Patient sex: F
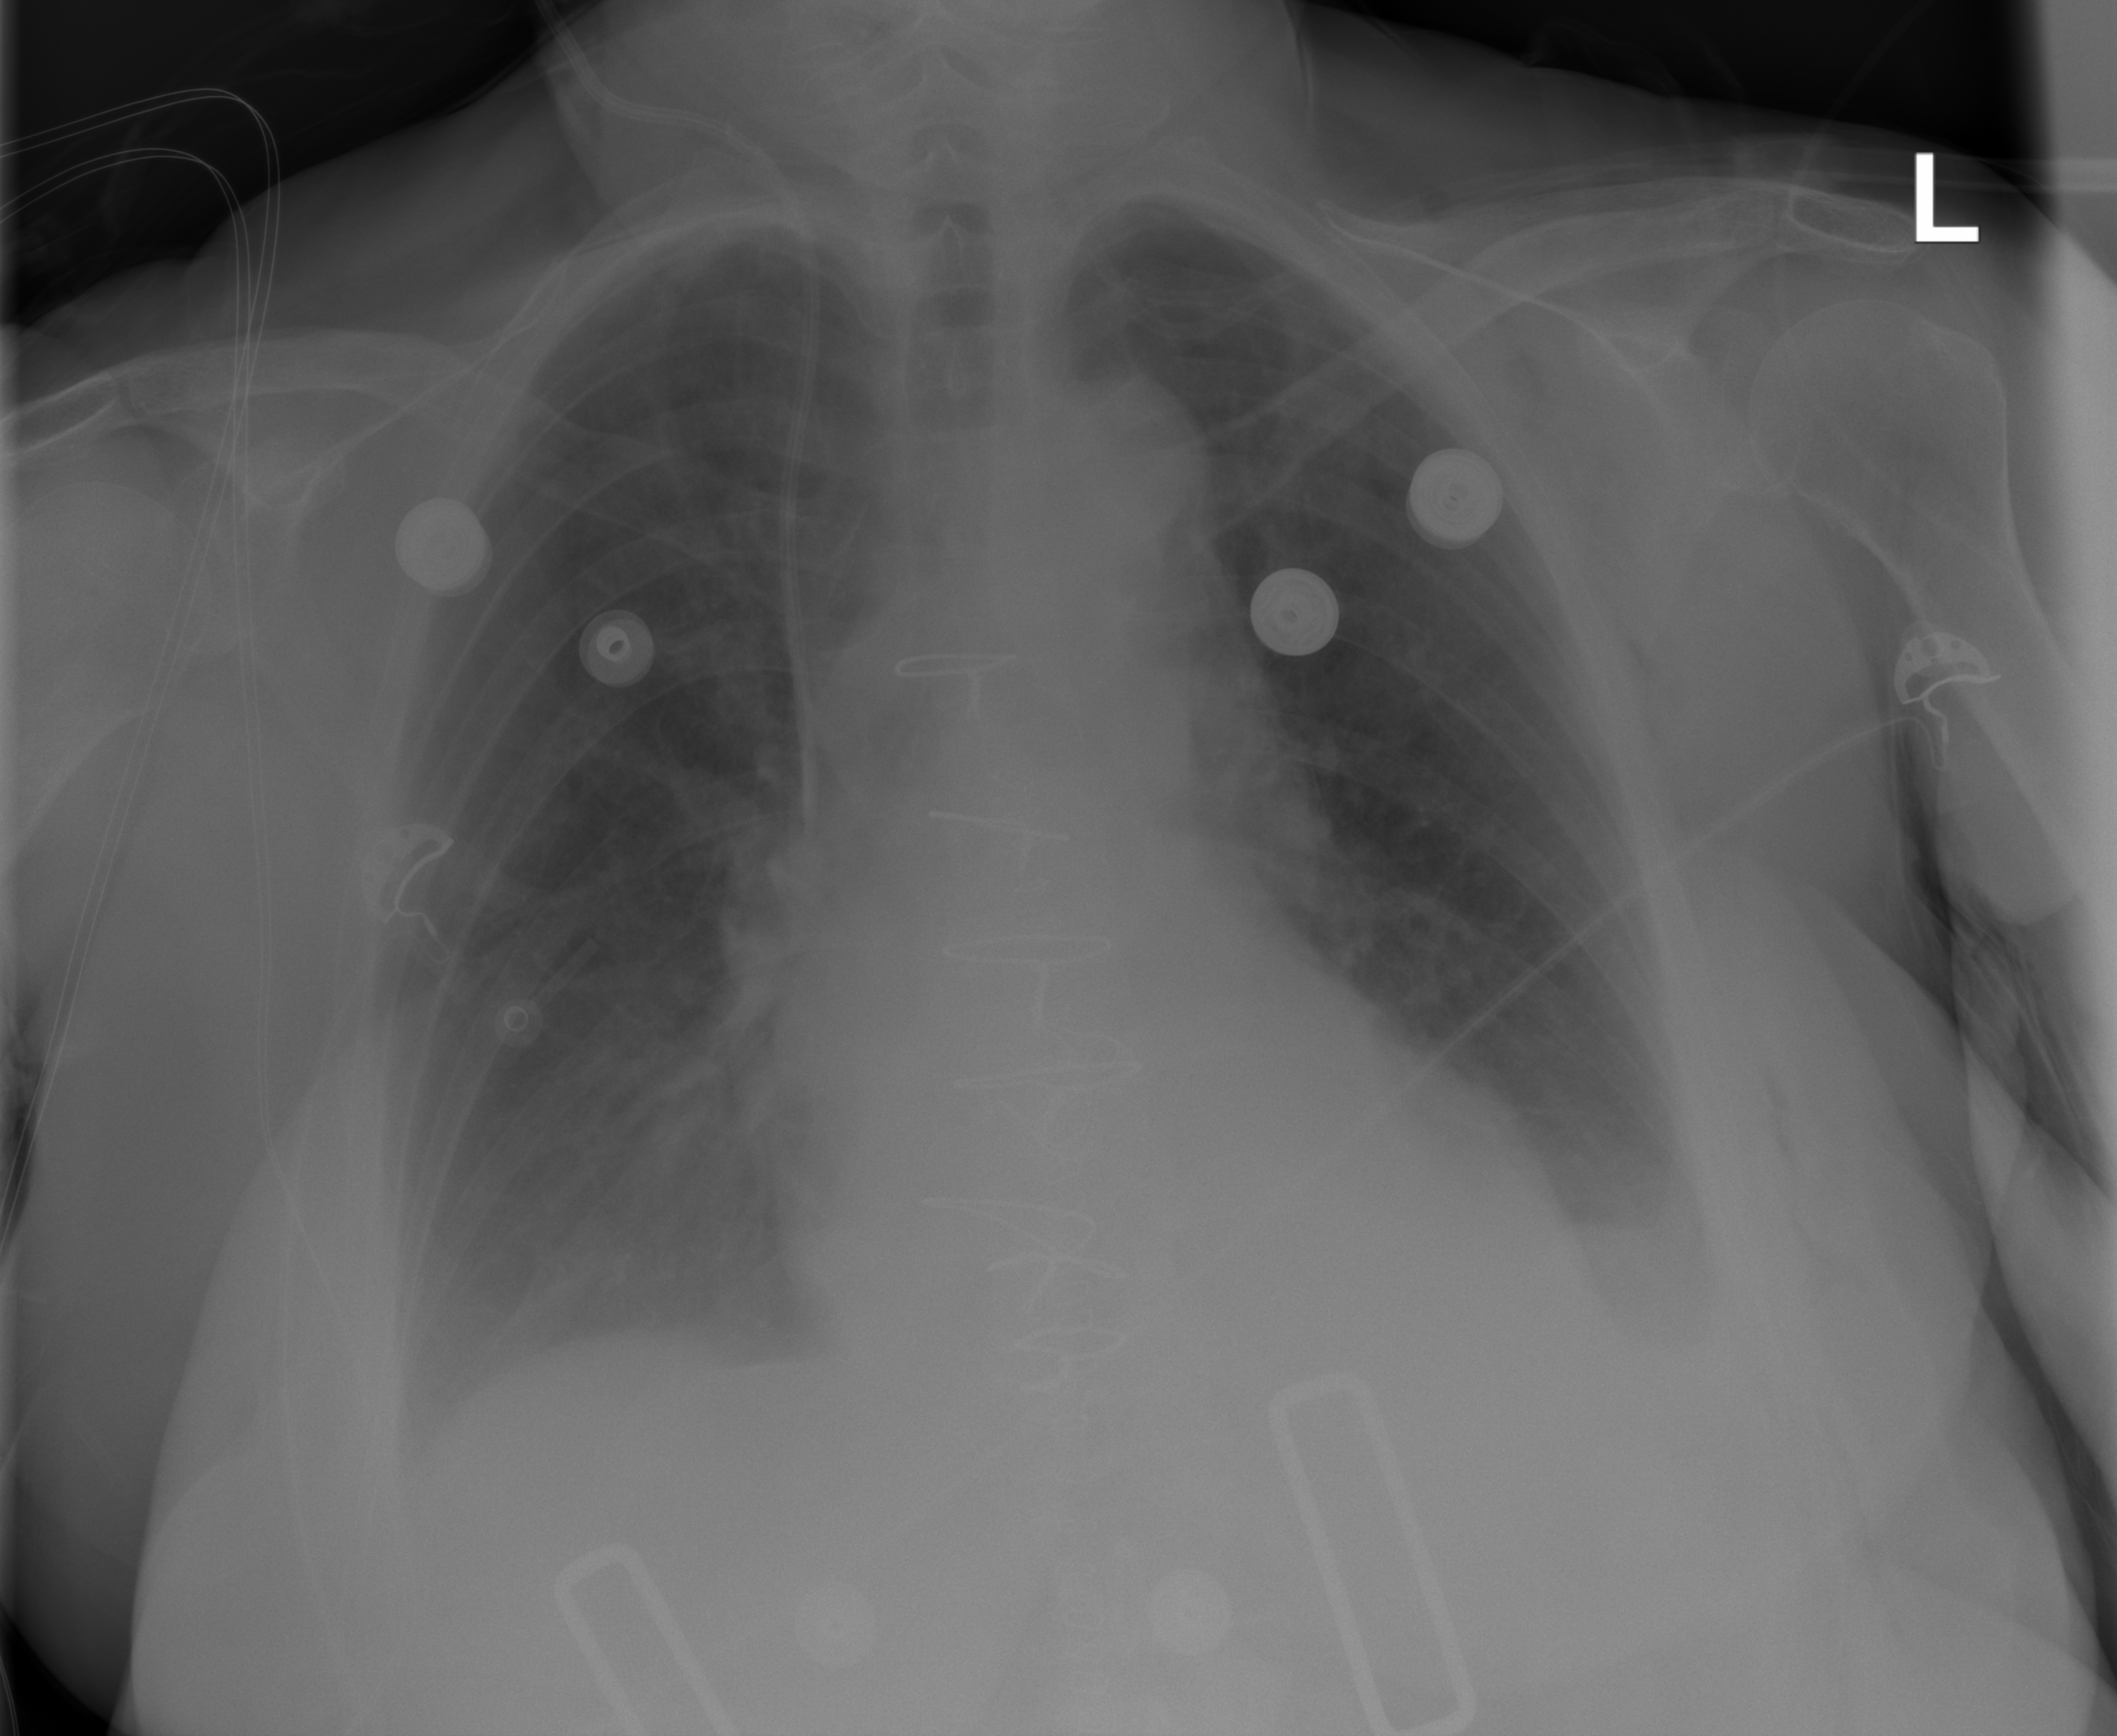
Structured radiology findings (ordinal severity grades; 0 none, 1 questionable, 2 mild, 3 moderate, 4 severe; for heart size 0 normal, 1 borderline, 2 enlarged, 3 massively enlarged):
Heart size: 0
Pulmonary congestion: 0
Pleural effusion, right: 1
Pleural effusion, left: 2
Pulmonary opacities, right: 0
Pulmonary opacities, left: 0
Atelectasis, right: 2
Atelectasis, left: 2